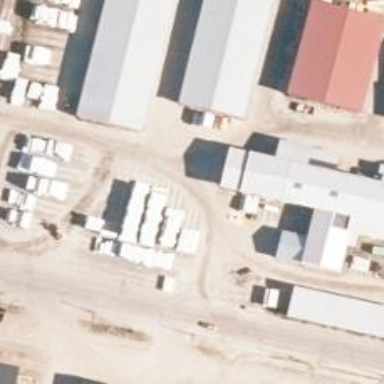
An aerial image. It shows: Sawmill craft.